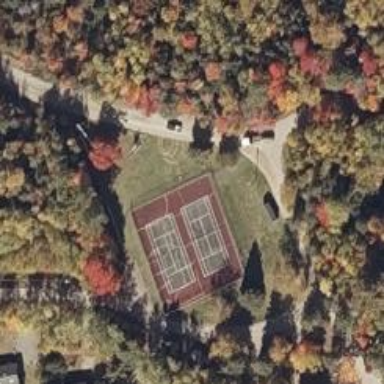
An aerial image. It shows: Tennis court in leisure pitch.